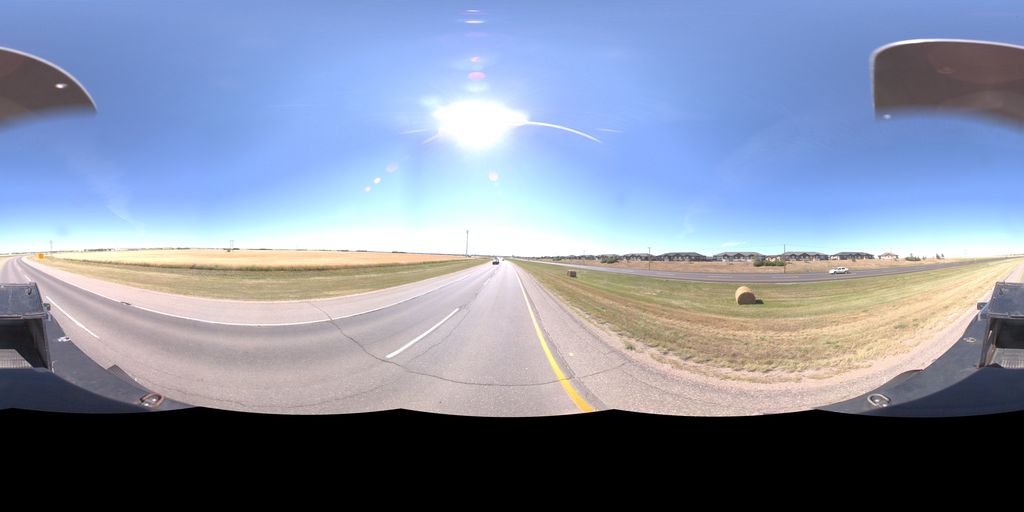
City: saskatoon